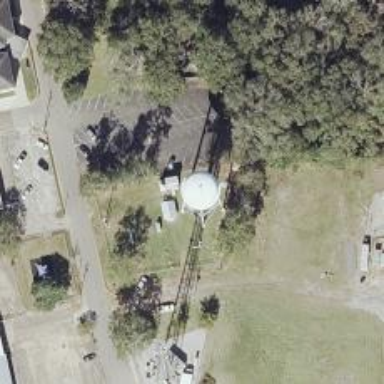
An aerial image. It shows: Water tower that is man-made.